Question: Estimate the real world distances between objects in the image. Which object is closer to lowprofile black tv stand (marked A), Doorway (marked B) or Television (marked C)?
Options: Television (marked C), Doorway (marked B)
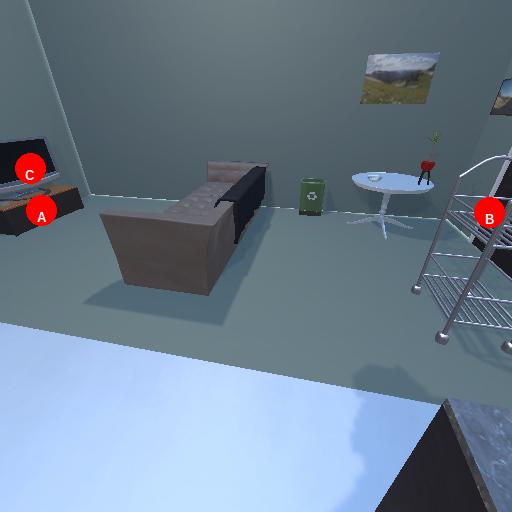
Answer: Television (marked C)